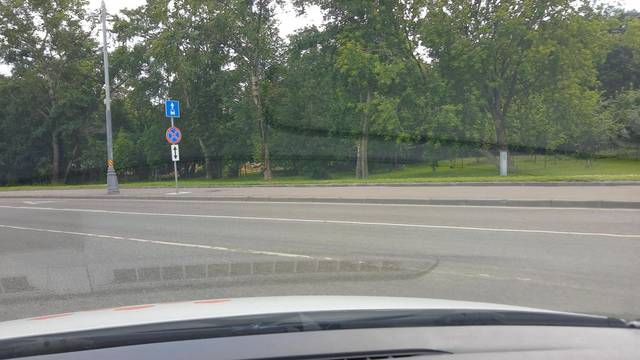
Region: Russia
Coordinates: 55.718, 37.451